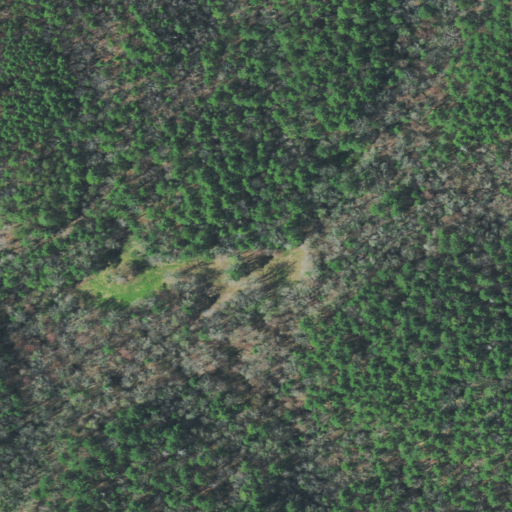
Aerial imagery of plain(s) in Tennessee named Dutch Fields containing evergreen forest, mixed forest, and deciduous forest